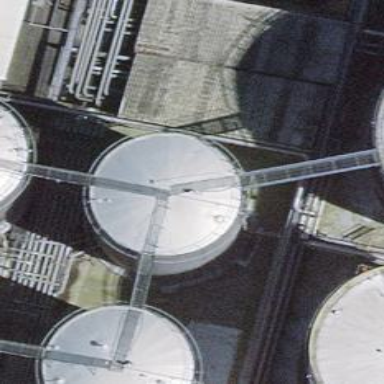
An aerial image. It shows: Industrial building housing storage tank.